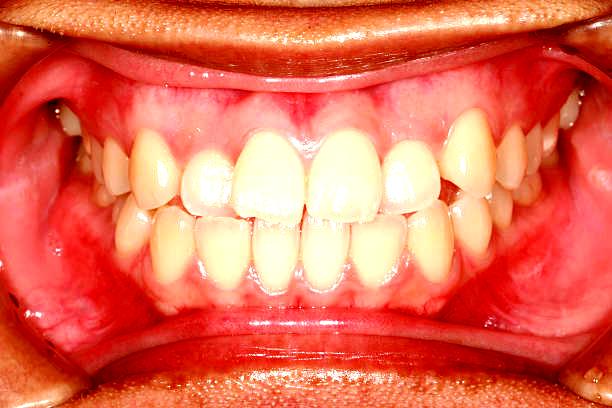
Condition: Gingivitis